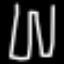
Label: pants